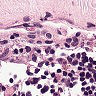
Metastatic tissue present: no